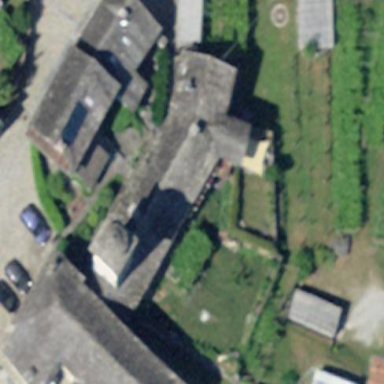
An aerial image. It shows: Church which is place of worship.